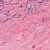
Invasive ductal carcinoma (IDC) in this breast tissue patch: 1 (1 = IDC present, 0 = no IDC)